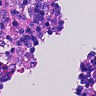
Metastatic tissue present: no